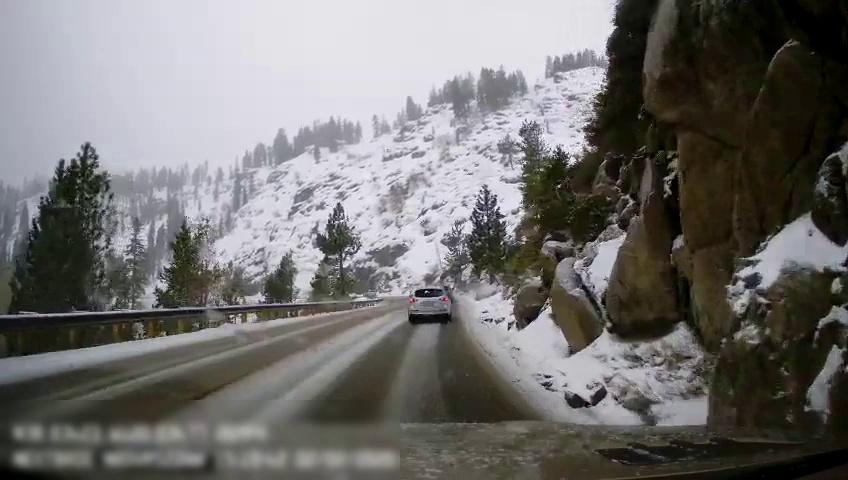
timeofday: Day
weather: Snowy
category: Drivable Space
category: Vehicles | Car
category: Vehicles | Car